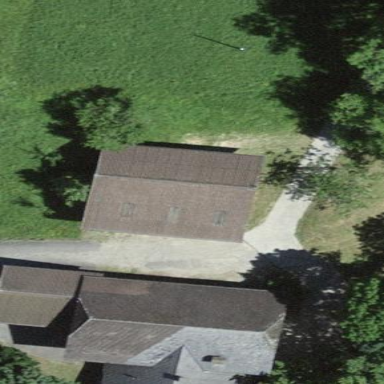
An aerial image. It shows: Farm building.